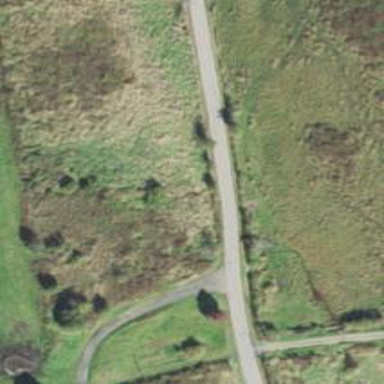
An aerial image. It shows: Culvert tunnel.